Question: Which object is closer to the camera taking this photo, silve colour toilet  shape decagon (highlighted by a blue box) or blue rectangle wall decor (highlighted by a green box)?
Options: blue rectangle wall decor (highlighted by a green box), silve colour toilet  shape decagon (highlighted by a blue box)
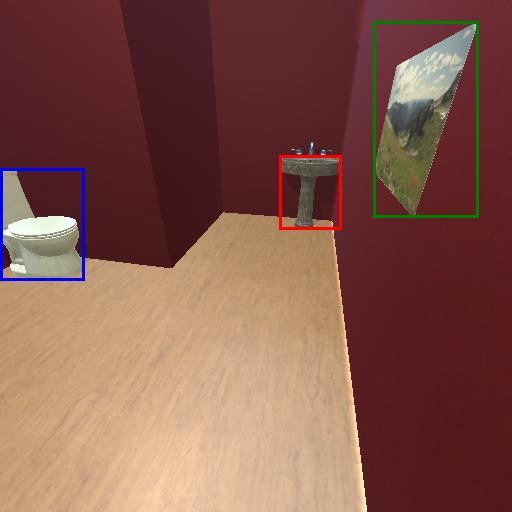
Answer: blue rectangle wall decor (highlighted by a green box)